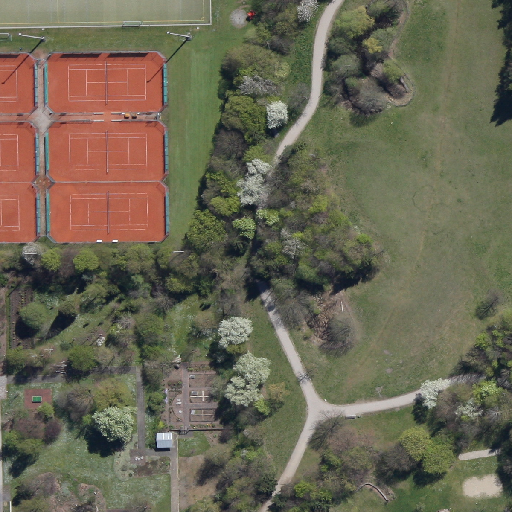
Referring expression: sidewalk